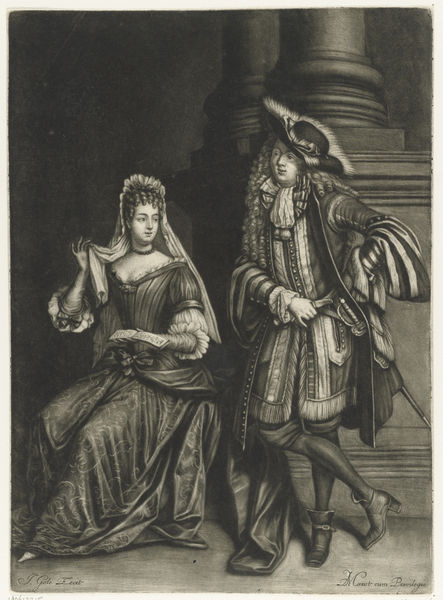
Titel: Paar op een bordes, gekleed volgens de mode van 1680-'90
Künstler: Jacob Gole
Standort: Amsterdam
Institution: Rijksmuseum
Schlagwörter: mann, ausschnitt, brust, decolte, frau, hintergrund, hut, kleid, säule, säulen, dame, schleier, gespräch, barock, federn, pelz, spitze, herr, porträt, signatur, mantel, paar, locken, fell, perücke, schrift, schuhe, könig, streifen, podest, rüschen, zeigen, kokett, buch, radierung, schwert, säbel, decoltee, lektüre, schnürung